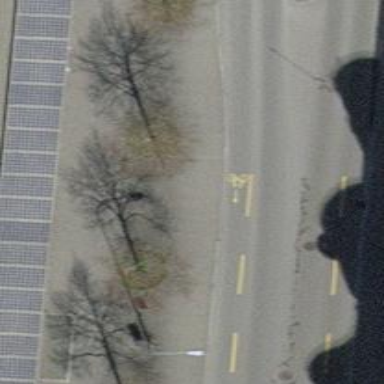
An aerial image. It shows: Avenue lined with broadleaved trees.